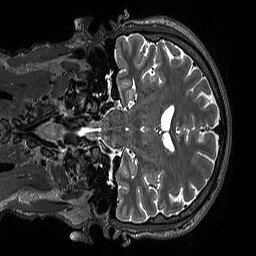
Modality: T2w
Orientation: coronal
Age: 40
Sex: male
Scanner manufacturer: siemens
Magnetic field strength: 3 T
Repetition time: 3.39 s
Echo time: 0.389 s